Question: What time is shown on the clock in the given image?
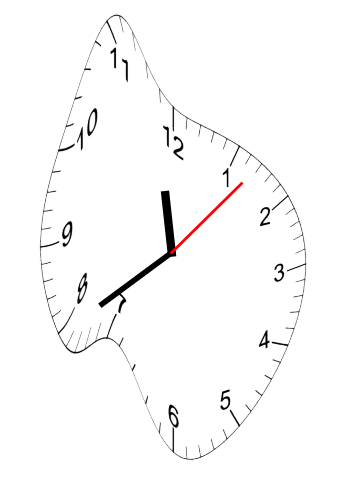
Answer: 11:39:07